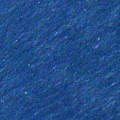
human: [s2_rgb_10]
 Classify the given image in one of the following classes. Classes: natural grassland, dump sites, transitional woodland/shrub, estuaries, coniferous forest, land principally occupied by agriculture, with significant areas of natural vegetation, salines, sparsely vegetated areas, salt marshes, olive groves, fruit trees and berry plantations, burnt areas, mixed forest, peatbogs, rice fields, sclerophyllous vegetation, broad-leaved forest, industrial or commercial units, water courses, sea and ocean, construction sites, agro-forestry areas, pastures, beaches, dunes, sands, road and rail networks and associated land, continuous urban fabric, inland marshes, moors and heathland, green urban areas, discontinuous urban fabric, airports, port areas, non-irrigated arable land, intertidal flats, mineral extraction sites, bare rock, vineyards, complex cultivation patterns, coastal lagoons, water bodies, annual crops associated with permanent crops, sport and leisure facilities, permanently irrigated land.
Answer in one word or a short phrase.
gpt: sea and ocean